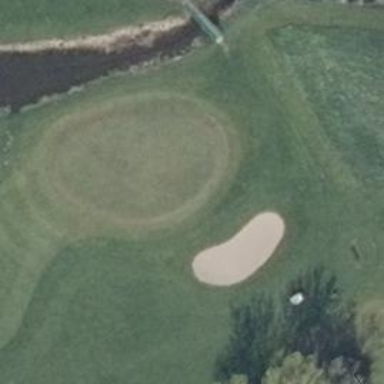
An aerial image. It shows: Golf green.